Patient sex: M
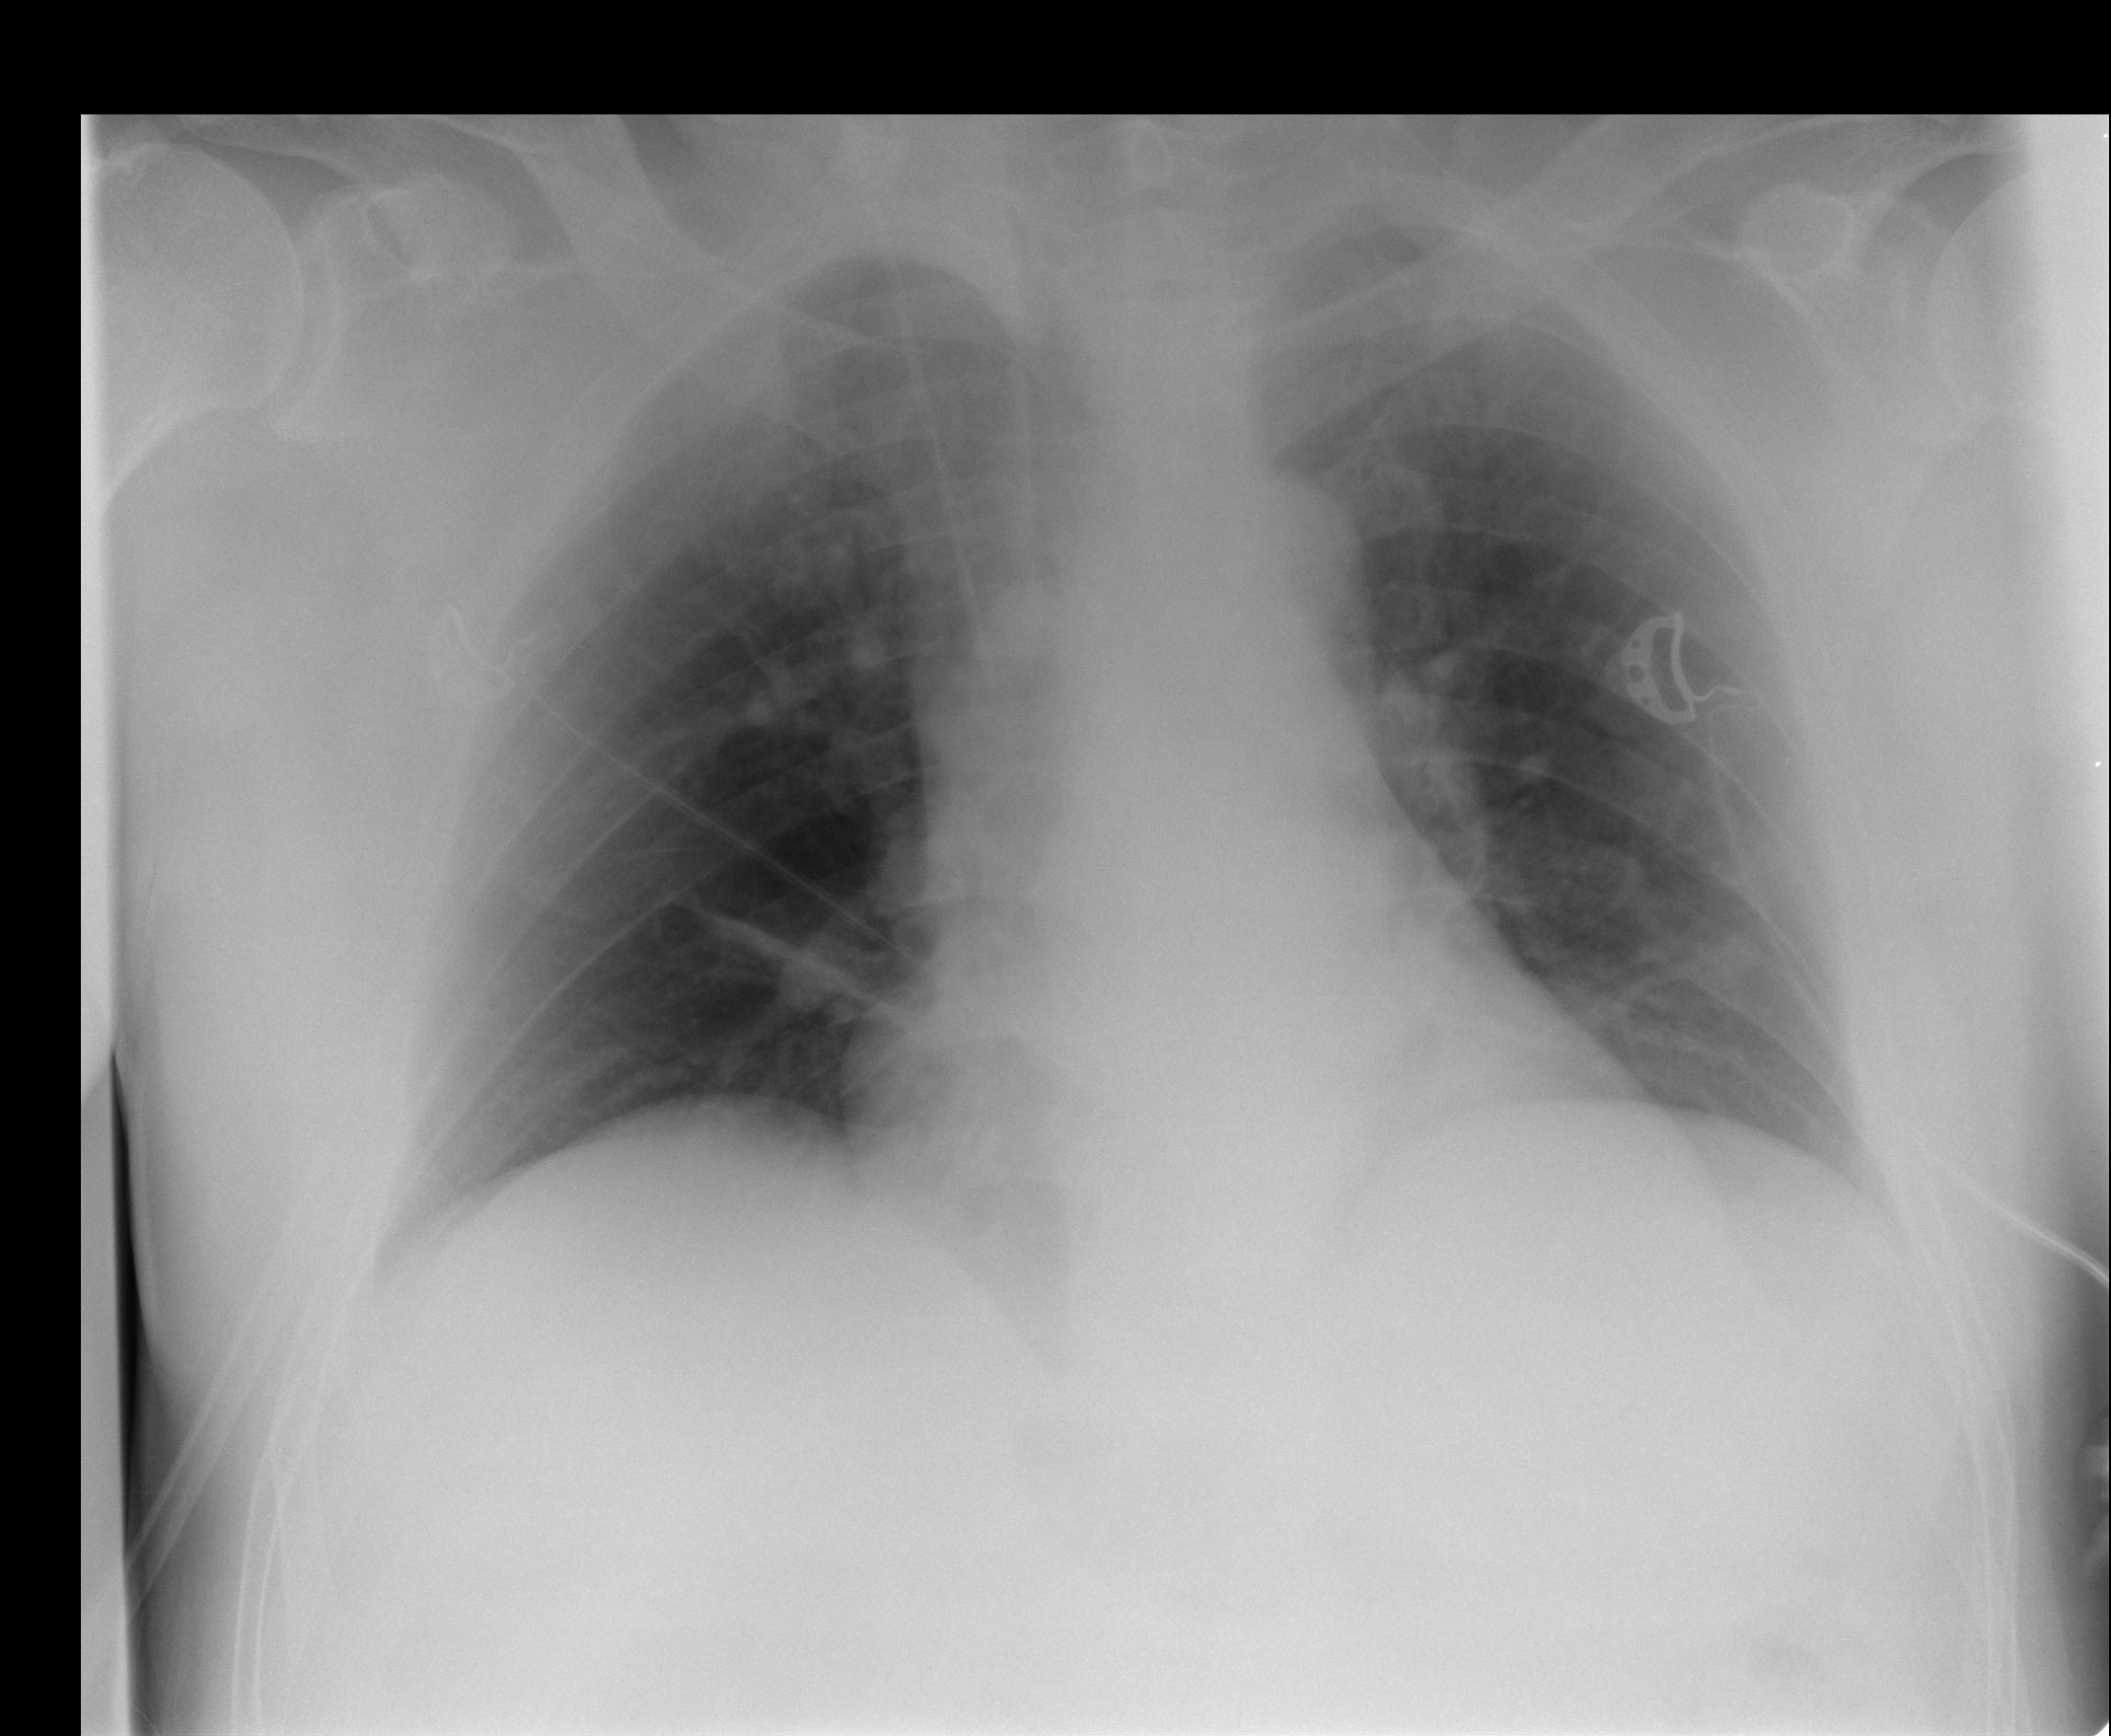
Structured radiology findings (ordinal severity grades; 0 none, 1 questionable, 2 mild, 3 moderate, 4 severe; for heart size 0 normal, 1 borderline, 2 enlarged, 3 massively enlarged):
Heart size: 0
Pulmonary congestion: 0
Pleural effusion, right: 0
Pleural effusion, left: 0
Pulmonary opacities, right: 0
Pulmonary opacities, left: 0
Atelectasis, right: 2
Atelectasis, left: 2